Interaction volume radius: 5 \u00c5
Interaction volume height: 20 \u00c5
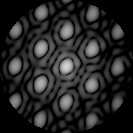
Disorder parameter: 0.1364